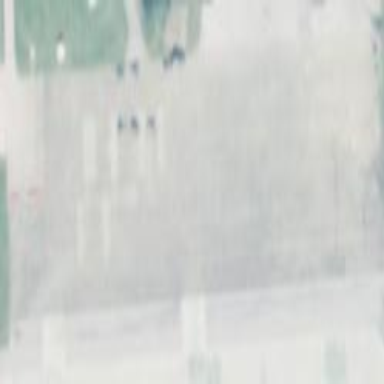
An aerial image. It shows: Apron at the airport.